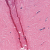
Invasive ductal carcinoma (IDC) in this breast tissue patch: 0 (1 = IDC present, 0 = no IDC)